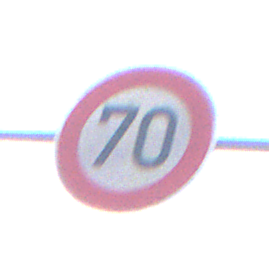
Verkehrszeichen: Geschwindigkeit70
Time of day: MorningAfternoon
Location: Outdoor (Urban)
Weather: Clear
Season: NotSpecified
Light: Natural